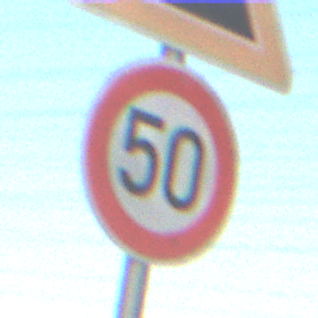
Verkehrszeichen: Geschwindigkeit50
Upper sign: Steigung10
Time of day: Dawn
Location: Outdoor (Nature)
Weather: Clear
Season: NotSpecified
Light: Natural